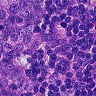
Metastatic tissue present: yes